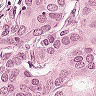
Metastatic tissue present: yes